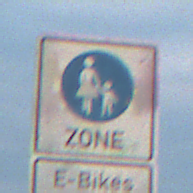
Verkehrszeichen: BeginnFussgaengerzone
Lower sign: BesondereFahrzeugeUndTransportgueter13
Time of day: SunriseSunset
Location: Outdoor (Nature)
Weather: PartlyCloudy
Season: NotSpecified
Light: Natural